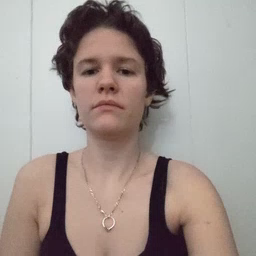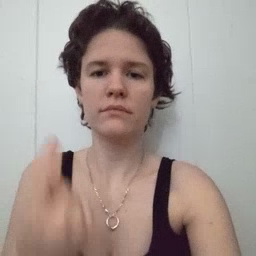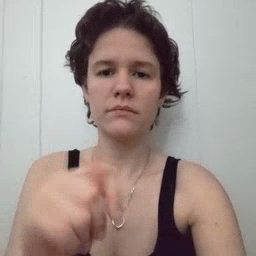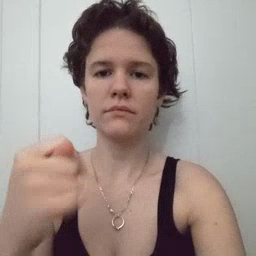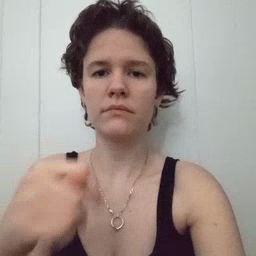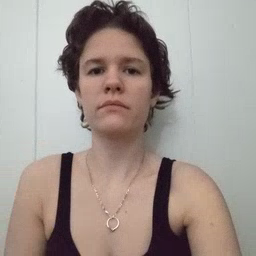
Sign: toy